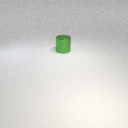
large green metal cylinder